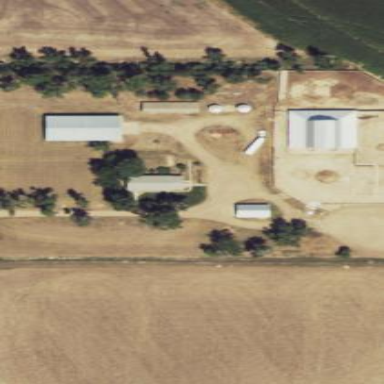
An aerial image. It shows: Farmyard area.